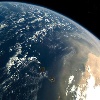
Label: water